Field crop: maize
Growth stage: 1
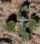
Species: chenopodium